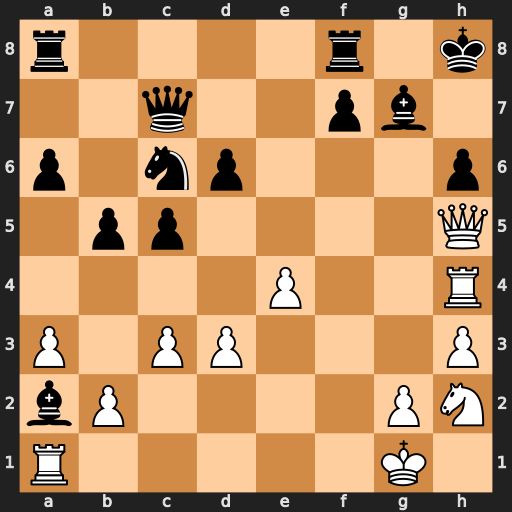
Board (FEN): r4r1k/2q2pb1/p1np3p/1pp4Q/4P2R/P1PP3P/bP4PN/R5K1
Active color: w
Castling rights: -
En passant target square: -
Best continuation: Ng4 f5 Nxh6